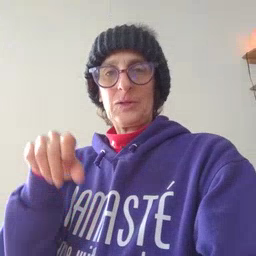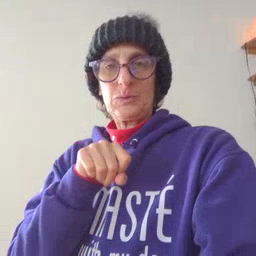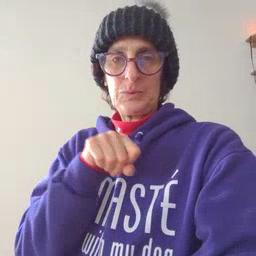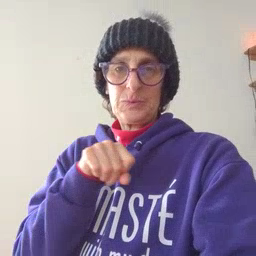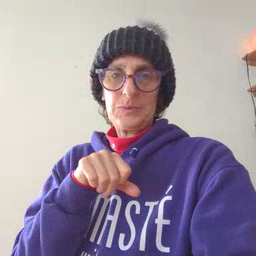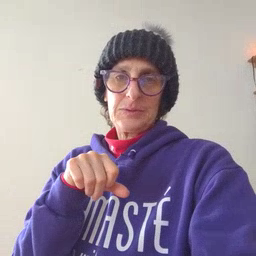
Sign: shoe